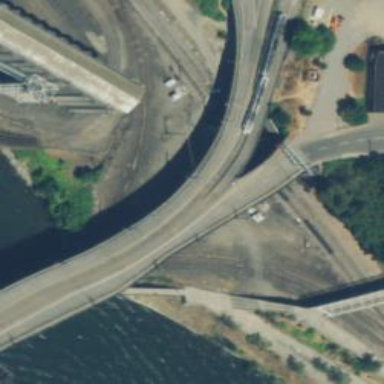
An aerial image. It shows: Secondary road on truss bridge with asphalt surface.